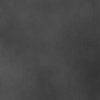
Label: dusty